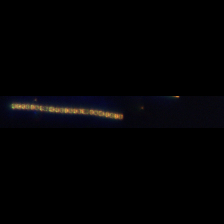
Taxon: Skeletonema
Group: Diatoms